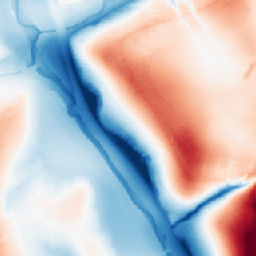
Category: classical
Decomposition family: gaussian_anisotropic
Decomposition parameters: sigma_x: 50
sigma_y: 10
Upsampling method: nearest
Upsampling parameters: scale: 8
Upsampling scale: 8